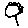
Label: flower